Aerial crown-view tile of a tropical tree (Barro Colorado Island, Panama), acquired 20241014:
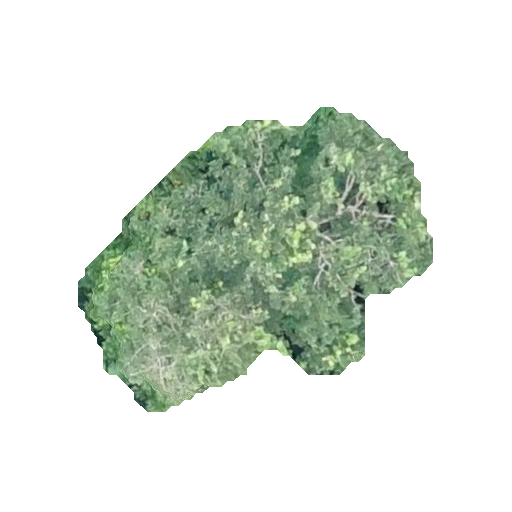
Species: Pachira sessilis
GBIF accepted scientific name: Pachira sessilis
Crown area: 107.955 m²